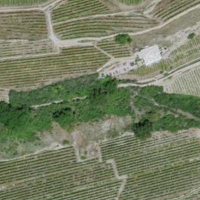
EUNIS habitat code: 40
Species observed at this site:
Clematis vitalba